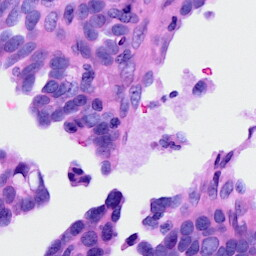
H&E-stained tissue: Ovarian